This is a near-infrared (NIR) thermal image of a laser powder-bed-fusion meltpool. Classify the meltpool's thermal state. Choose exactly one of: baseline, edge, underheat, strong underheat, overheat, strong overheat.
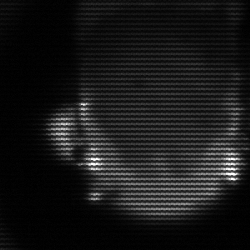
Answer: baseline